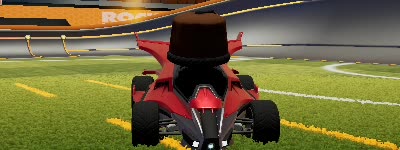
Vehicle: aftershock